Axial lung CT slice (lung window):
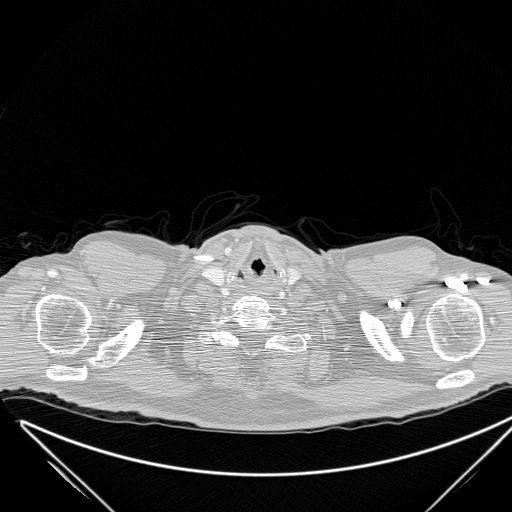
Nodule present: no